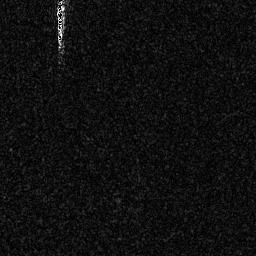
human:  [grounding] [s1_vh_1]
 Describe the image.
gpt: In the satellite image, there is  <ref>1 medium ship </ref> <box>[[21, 0, 25, 17, 0]]</box> located at top left.